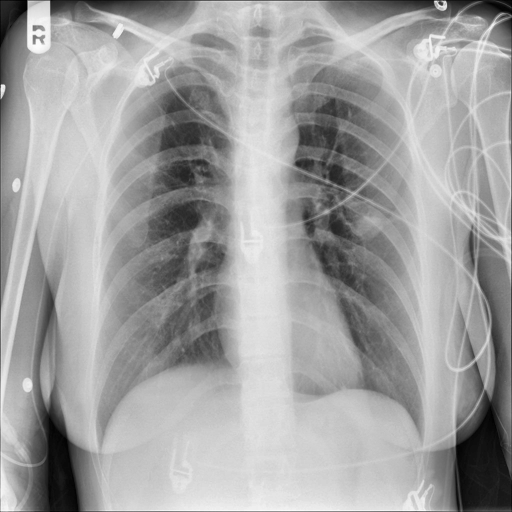
Finding: NORMAL